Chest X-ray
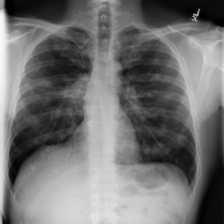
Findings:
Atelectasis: negative
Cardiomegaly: negative
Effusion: negative
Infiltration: negative
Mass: positive
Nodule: negative
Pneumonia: negative
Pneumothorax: negative
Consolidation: negative
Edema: negative
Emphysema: negative
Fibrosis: negative
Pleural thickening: negative
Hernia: negative